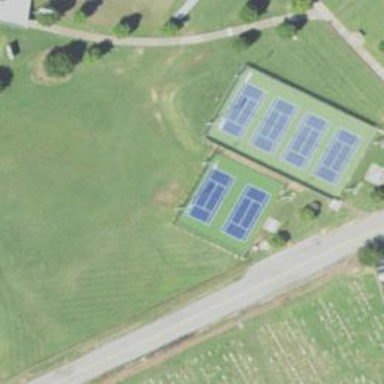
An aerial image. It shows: Tennis court on pitch designated for leisure land.